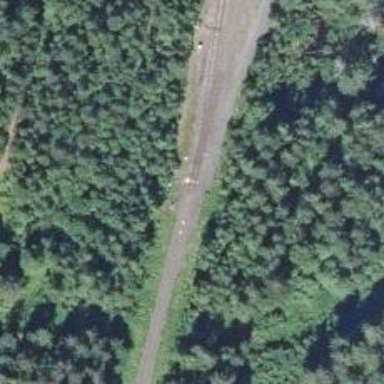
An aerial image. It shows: Continuous railway track.